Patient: sex F, age 73
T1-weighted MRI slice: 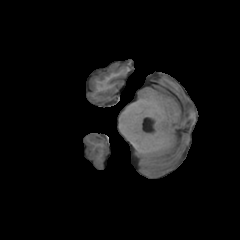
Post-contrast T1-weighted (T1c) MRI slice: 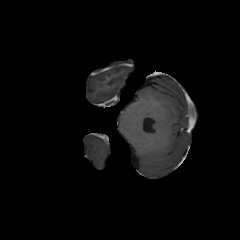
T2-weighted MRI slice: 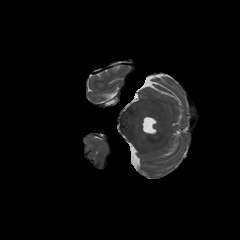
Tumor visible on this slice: no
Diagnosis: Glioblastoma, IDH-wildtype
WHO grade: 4